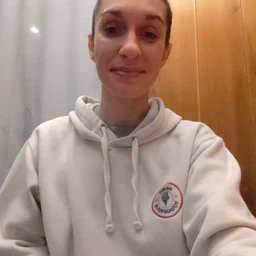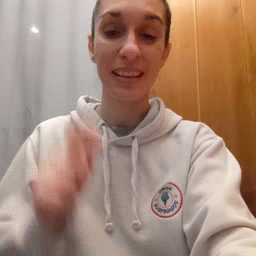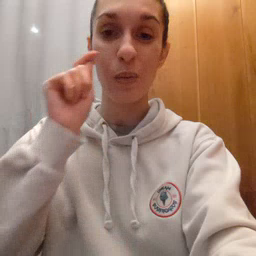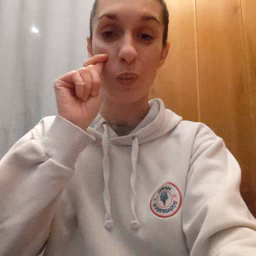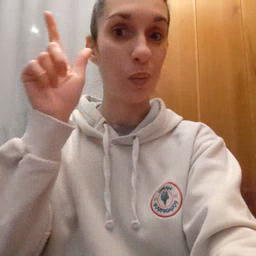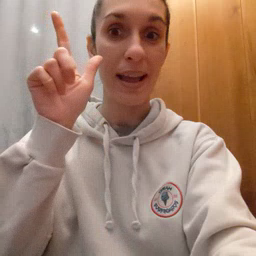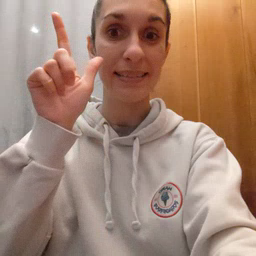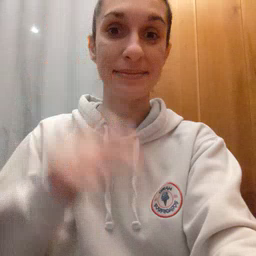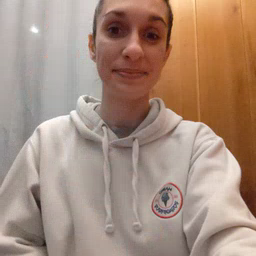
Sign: awake